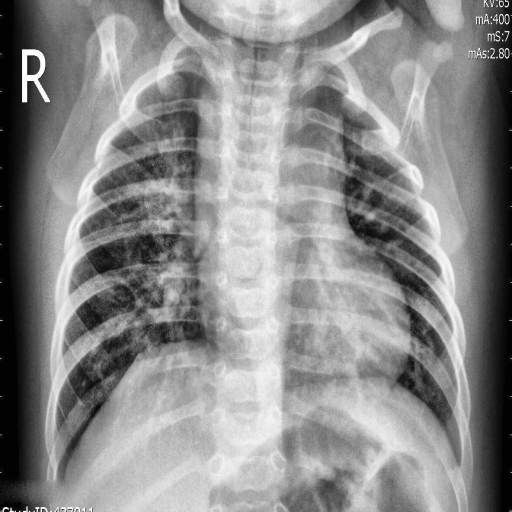
Finding: PNEUMONIA